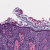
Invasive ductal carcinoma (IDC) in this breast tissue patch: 0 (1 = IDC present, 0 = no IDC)